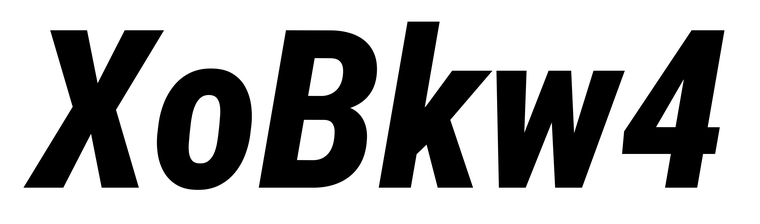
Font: Roboto-Italic_Condensed_ExtraBold_Italic